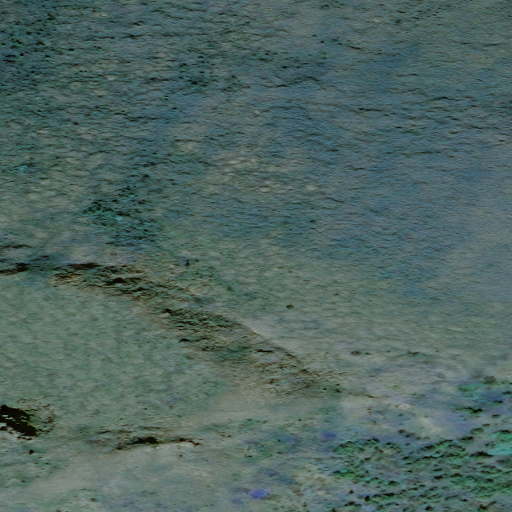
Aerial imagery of mountain in Alaska named Ketlkede Mountain containing only unknown